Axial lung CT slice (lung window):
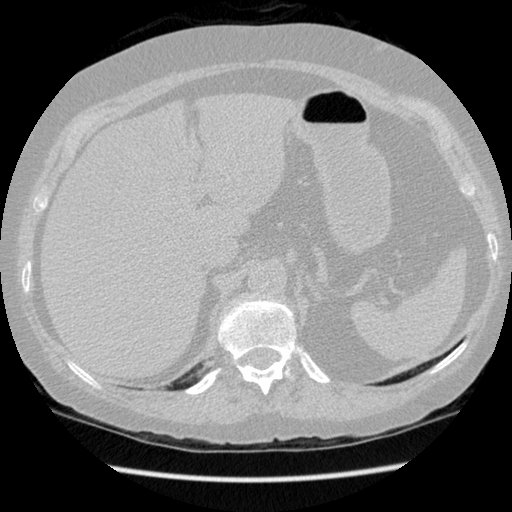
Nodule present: no